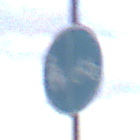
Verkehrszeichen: GetrennterRadUndGehwegRadwegRechts
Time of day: SunriseSunset
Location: Outdoor (Nature)
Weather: PartlyCloudy
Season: NotSpecified
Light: Natural